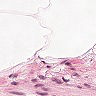
Metastatic tissue present: no